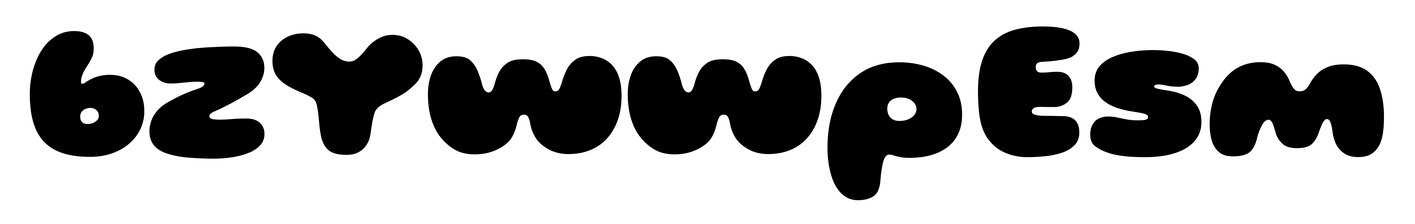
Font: Gluten_Black